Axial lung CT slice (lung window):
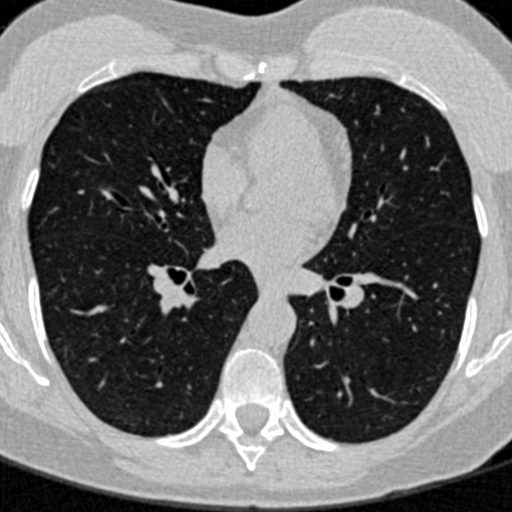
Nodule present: no